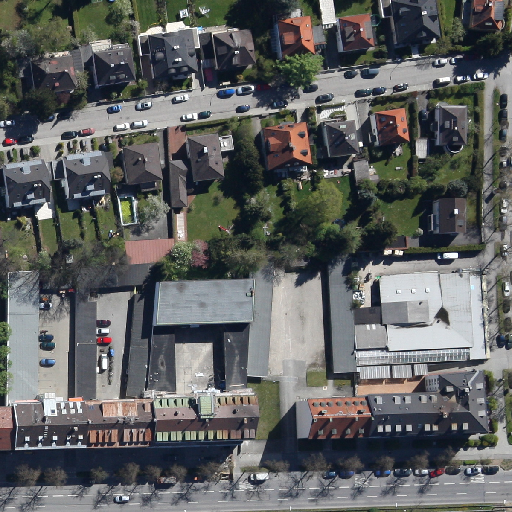
Referring expression: bikeway